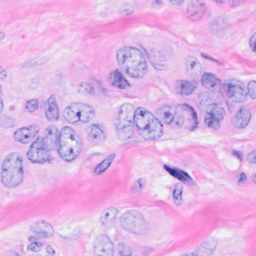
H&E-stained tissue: Breast